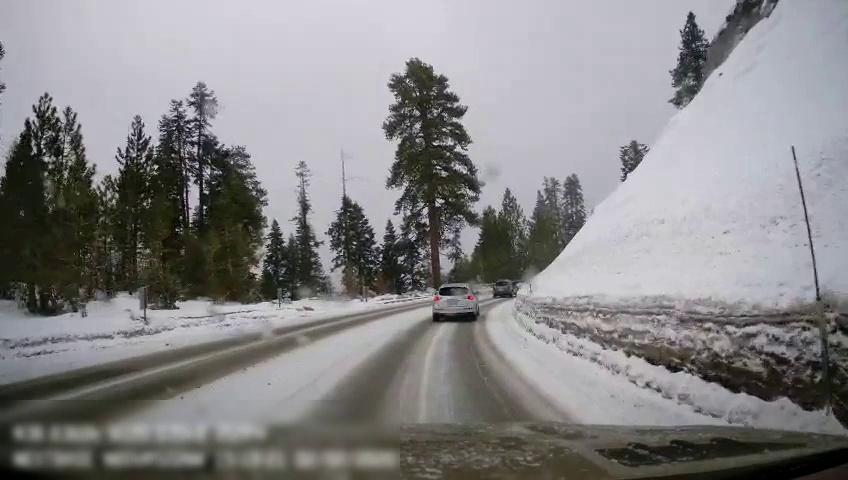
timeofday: Day
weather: Snowy
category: Drivable Space
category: Vehicles | Car
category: Vehicles | Car